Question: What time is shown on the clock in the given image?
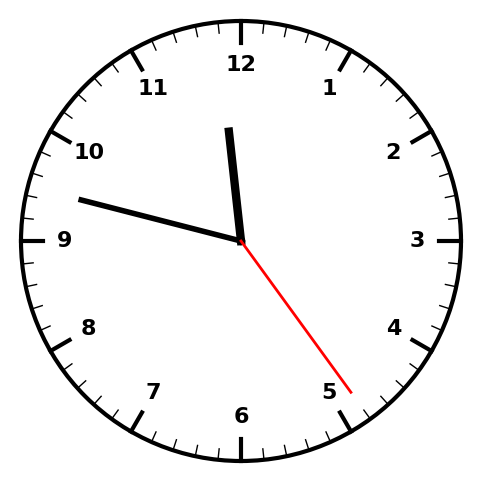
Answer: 11:47:24